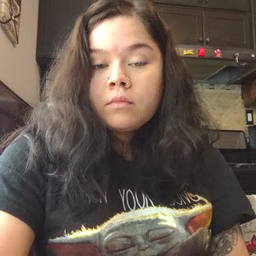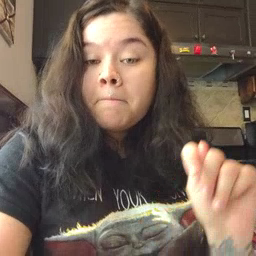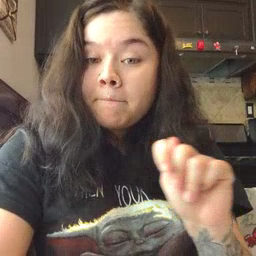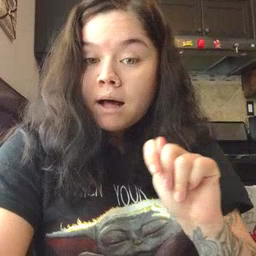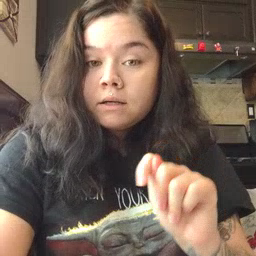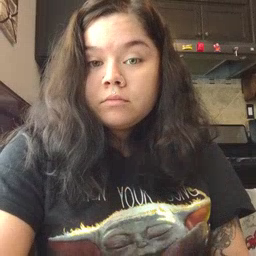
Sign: potty